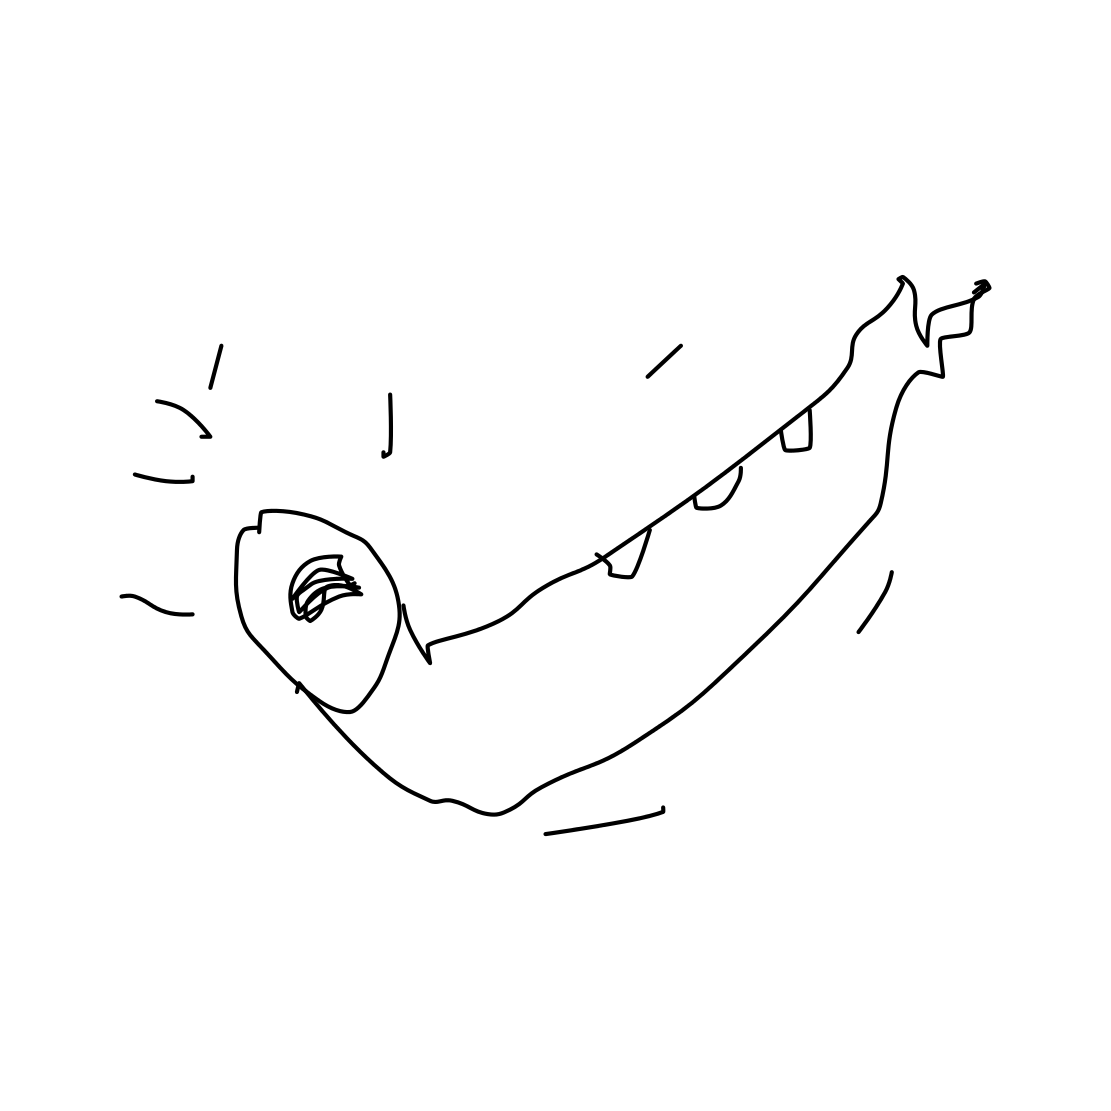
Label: saxophone